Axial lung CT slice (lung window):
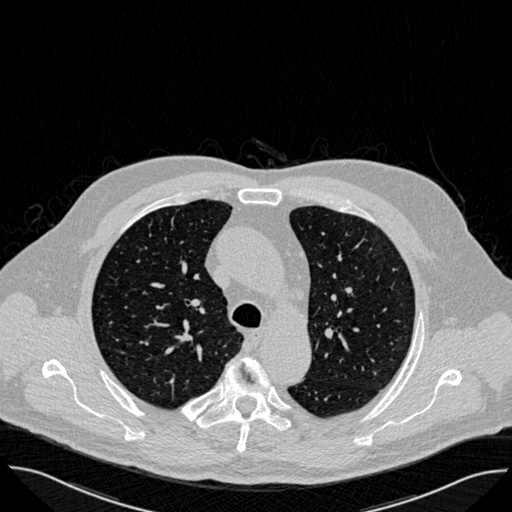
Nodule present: no